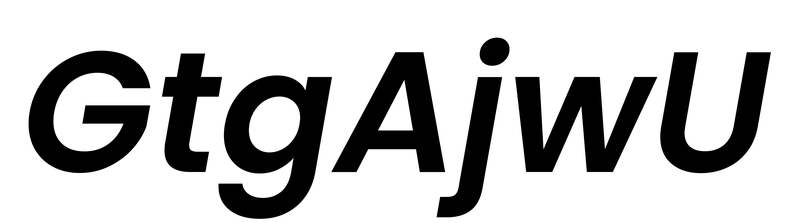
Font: Poppins-SemiBoldItalic